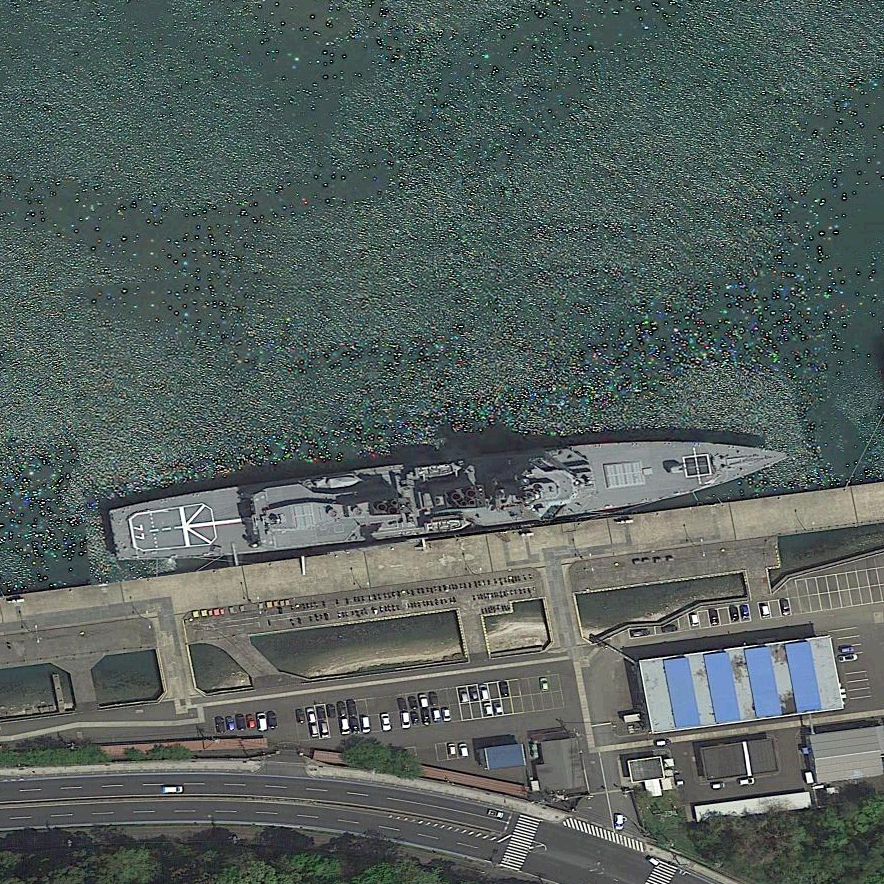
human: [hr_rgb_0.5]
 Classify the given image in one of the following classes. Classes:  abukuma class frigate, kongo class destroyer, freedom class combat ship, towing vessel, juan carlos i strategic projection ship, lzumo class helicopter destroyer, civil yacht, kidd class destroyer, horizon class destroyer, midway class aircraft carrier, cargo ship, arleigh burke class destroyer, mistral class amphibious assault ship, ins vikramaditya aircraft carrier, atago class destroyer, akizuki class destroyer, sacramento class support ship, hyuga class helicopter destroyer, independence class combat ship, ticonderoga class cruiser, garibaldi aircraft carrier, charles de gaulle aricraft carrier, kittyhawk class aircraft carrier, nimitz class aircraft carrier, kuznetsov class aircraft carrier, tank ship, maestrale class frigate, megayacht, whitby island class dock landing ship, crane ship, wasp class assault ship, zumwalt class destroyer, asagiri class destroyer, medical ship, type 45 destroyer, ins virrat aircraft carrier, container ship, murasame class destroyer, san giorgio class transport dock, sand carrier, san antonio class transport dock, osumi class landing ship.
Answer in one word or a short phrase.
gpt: Atago class destroyer